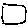
Label: square